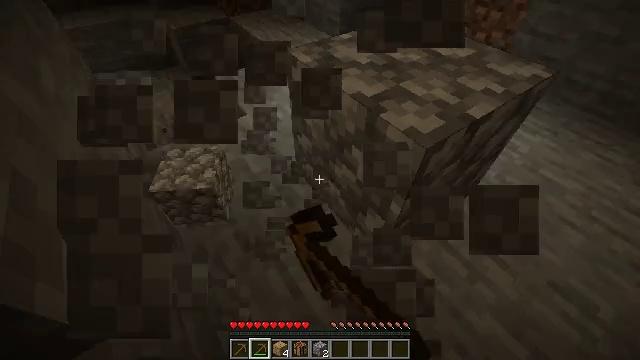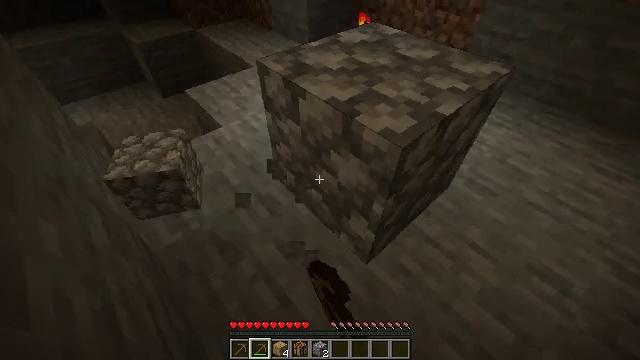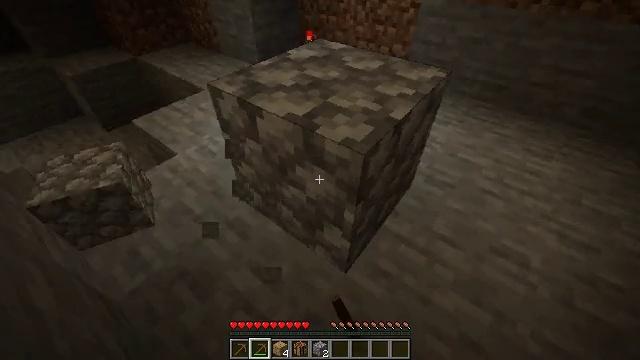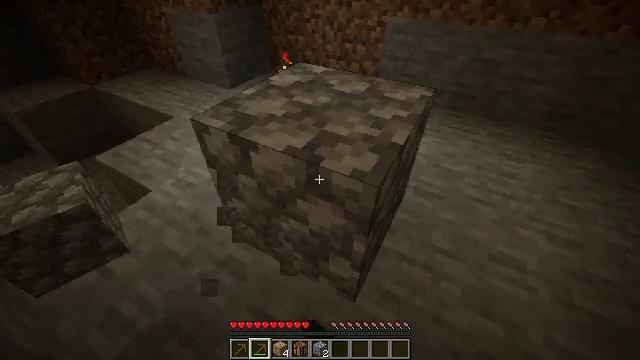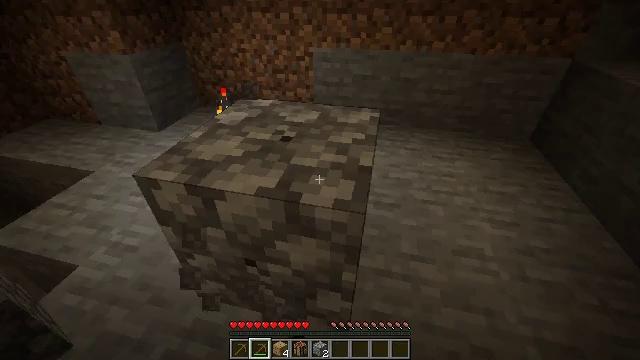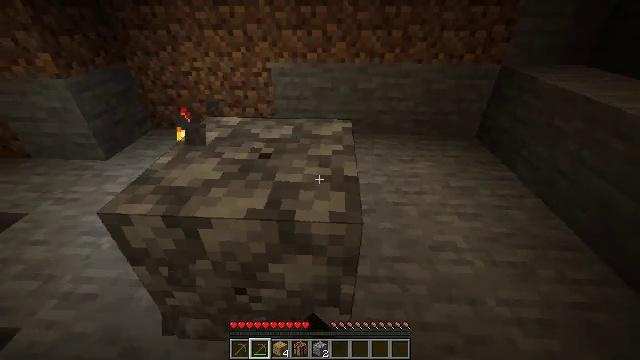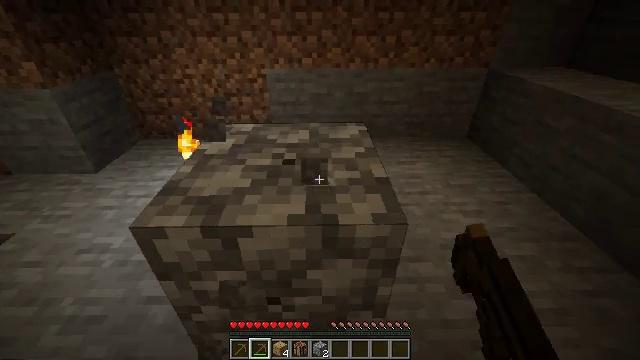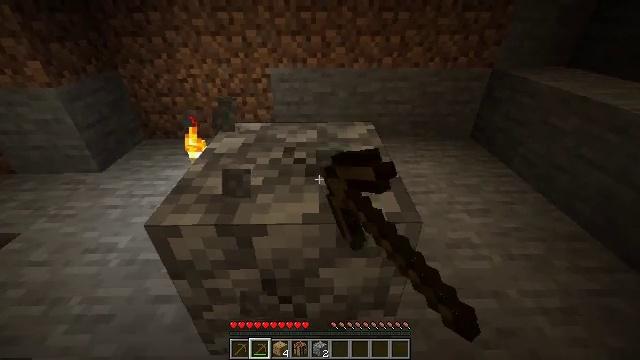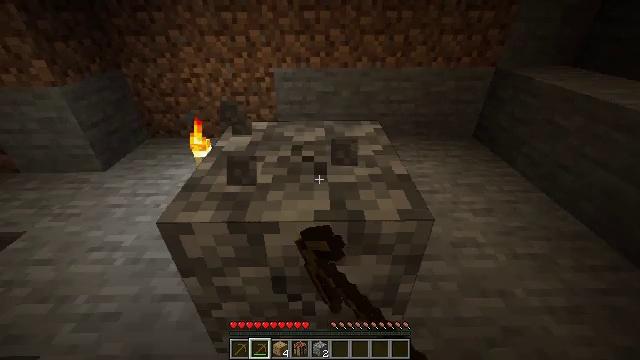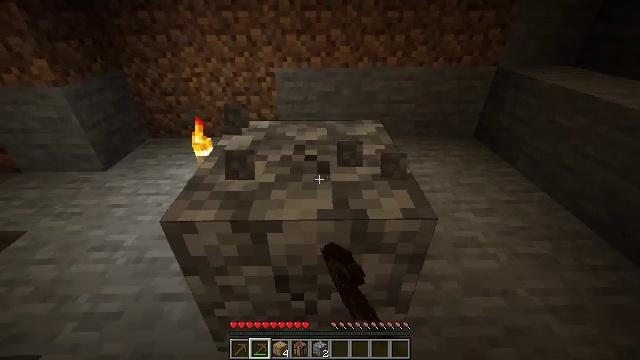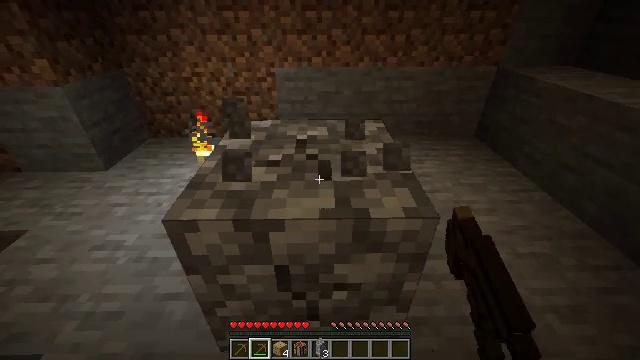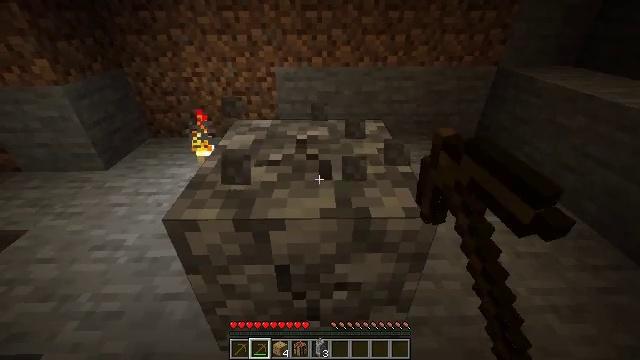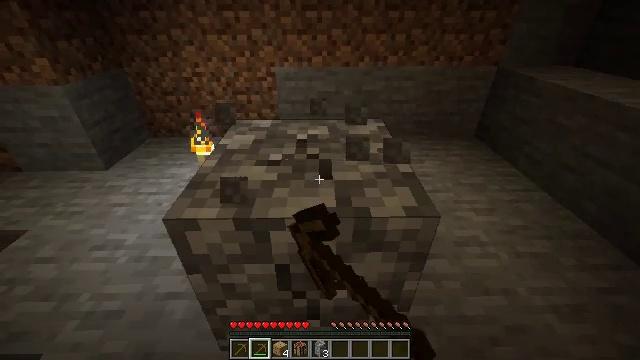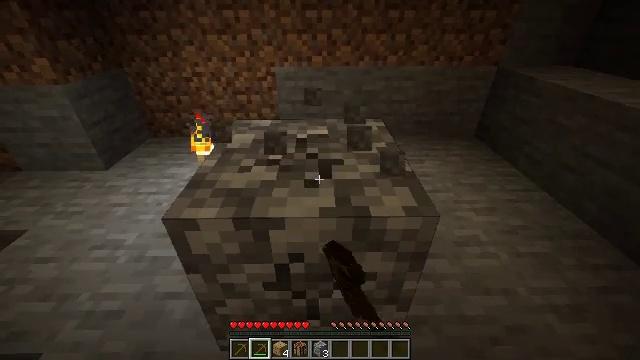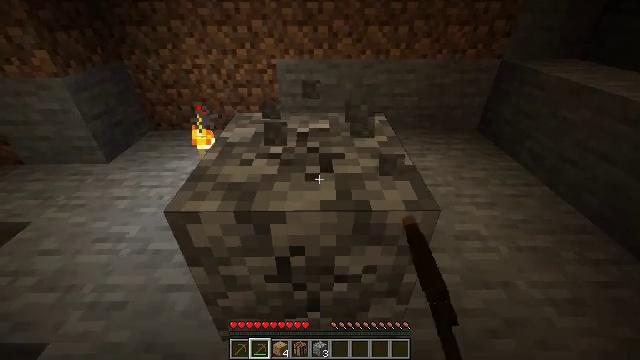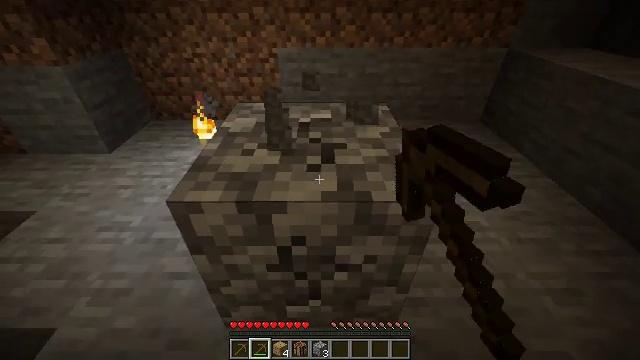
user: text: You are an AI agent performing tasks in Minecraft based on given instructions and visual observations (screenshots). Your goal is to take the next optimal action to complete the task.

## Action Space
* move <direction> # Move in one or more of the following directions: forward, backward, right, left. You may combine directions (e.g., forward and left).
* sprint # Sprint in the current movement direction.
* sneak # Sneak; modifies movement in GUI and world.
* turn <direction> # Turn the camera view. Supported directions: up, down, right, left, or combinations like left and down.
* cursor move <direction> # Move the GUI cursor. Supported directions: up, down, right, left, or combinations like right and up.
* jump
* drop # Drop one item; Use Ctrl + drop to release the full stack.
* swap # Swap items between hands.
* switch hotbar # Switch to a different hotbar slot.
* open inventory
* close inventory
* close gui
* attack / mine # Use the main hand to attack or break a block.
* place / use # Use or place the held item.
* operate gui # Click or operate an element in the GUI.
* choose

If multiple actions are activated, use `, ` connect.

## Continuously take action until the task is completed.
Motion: motion action
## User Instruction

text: Collect cobblestone blocks for construction.
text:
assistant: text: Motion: turn right and up, attack / mine
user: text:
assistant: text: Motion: move left, turn right and up, attack / mine
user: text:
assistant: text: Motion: move left, turn right and up, attack / mine
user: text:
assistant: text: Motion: move left, turn right and up, attack / mine
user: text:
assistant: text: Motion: move left, turn right and up, attack / mine
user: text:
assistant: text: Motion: turn right and up, attack / mine
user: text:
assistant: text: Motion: attack / mine
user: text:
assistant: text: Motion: attack / mine
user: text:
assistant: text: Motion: attack / mine
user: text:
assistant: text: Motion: attack / mine
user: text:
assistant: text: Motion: attack / mine
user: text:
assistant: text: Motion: attack / mine
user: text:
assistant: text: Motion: attack / mine
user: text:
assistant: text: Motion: turn down, attack / mine
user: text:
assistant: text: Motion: turn down, attack / mine
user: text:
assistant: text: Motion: attack / mine
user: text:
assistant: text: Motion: attack / mine
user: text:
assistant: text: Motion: attack / mine
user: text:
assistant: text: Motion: attack / mine
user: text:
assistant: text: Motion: attack / mine
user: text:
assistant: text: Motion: attack / mine
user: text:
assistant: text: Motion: attack / mine
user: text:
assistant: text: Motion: attack / mine
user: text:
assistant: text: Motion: attack / mine
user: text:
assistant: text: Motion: attack / mine
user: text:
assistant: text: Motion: turn left, attack / mine
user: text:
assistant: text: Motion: attack / mine
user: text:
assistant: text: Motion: attack / mine
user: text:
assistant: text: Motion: attack / mine
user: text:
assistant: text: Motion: attack / mine